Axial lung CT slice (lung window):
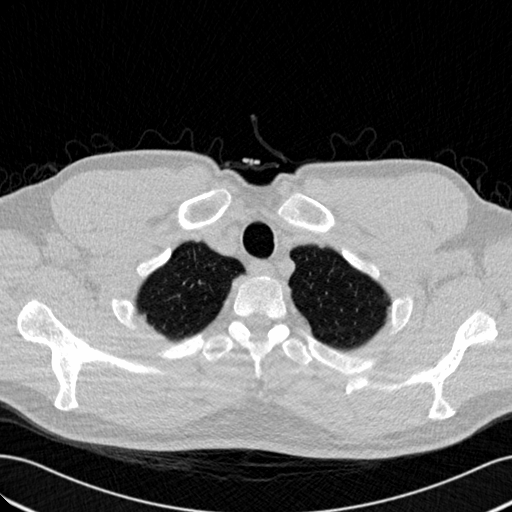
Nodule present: no